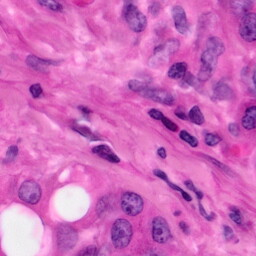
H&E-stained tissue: Pancreatic